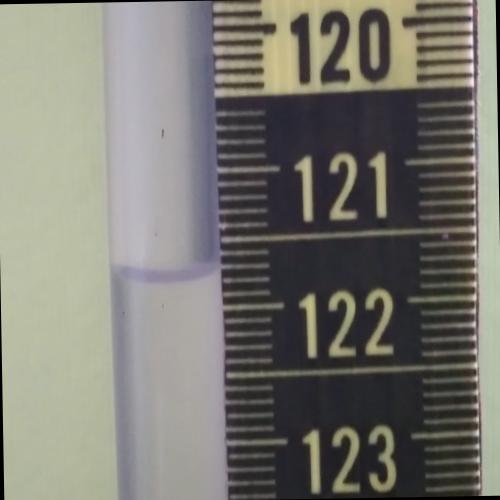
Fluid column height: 121.7 cm